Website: walmart
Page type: cart
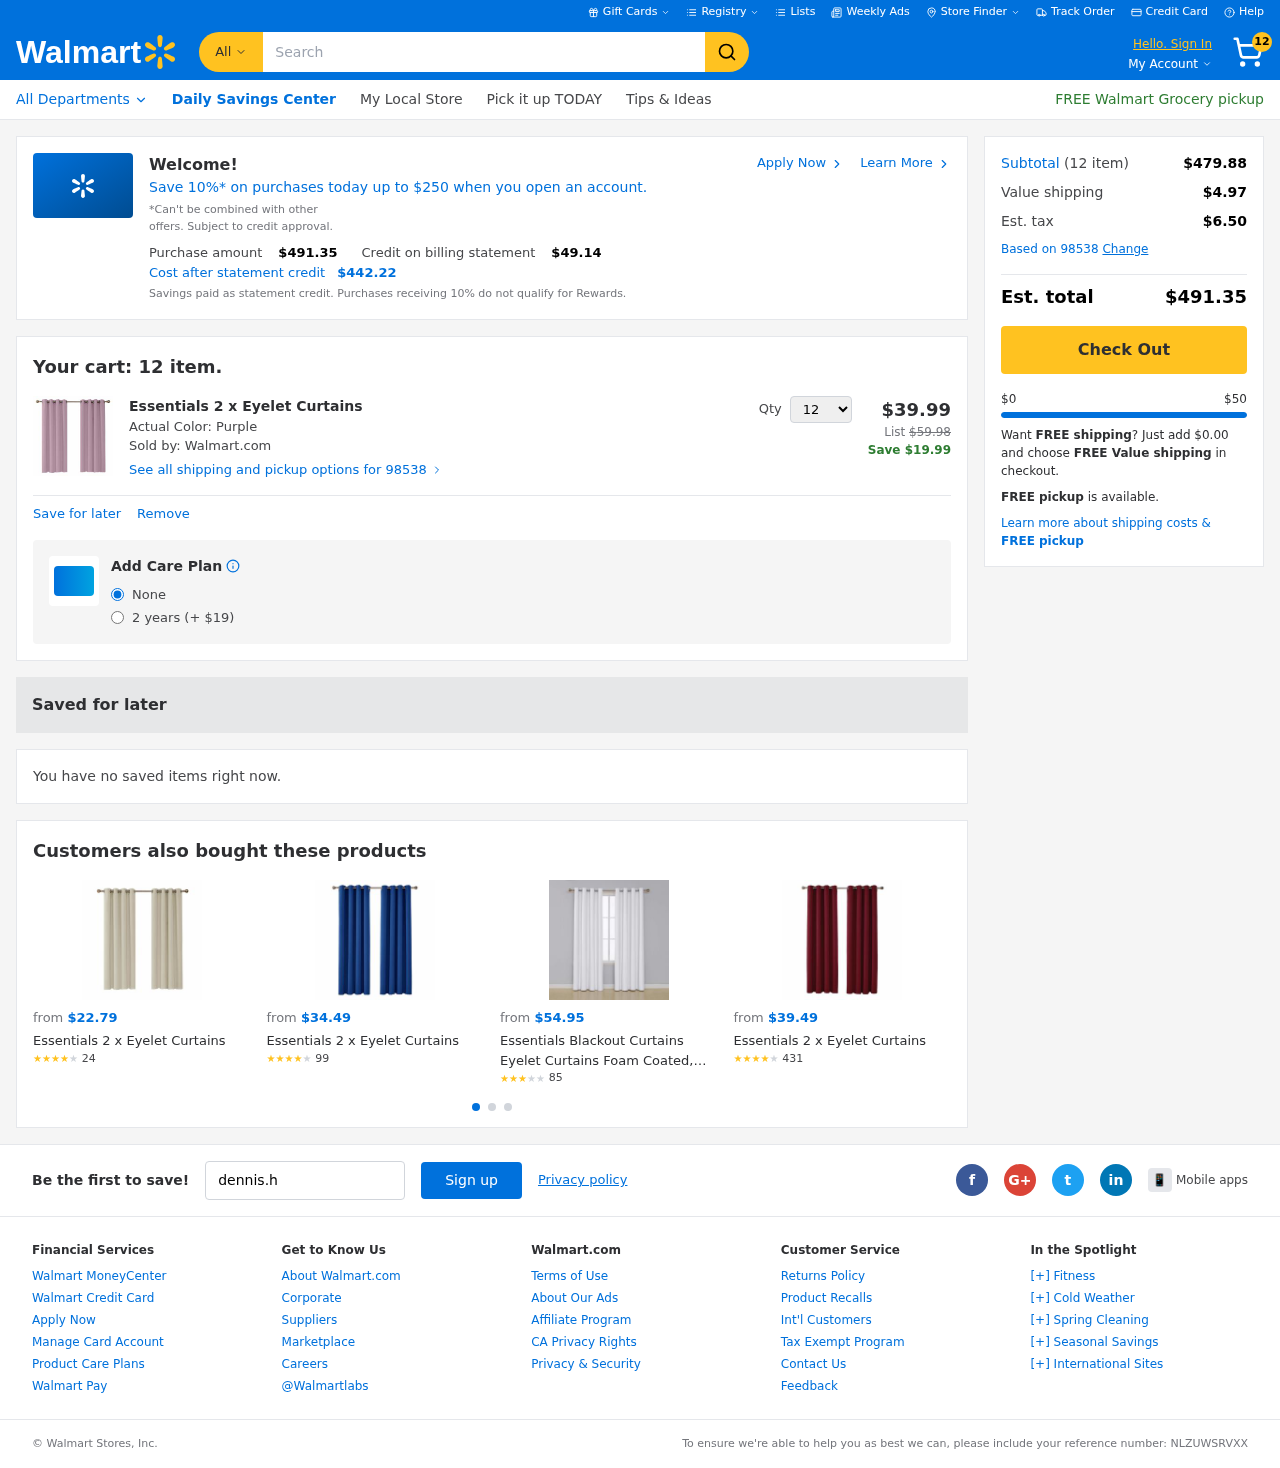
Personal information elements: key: PII_EMAIL
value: dennis.hawkins@gmail.com
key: PII_POSTCODE
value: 98538
Product elements: key: PRODUCT1_NAME
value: Essentials 2 x Eyelet Curtains
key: PRODUCT1_PRICE
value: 39.99
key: PRODUCT1_QUANTITY
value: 12
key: PRODUCT2_NAME
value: Essentials 2 x Eyelet Curtains
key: PRODUCT2_NUM_RATINGS
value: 24
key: PRODUCT2_PRICE
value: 22.79
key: PRODUCT2_RATING
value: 3.7
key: PRODUCT3_NAME
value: Essentials 2 x Eyelet Curtains
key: PRODUCT3_NUM_RATINGS
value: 99
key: PRODUCT3_PRICE
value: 34.49
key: PRODUCT3_RATING
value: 3.8
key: PRODUCT4_NAME
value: Essentials Blackout Curtains Eyelet Curtains Foam Coated, White, 240x140
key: PRODUCT4_NUM_RATINGS
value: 85
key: PRODUCT4_PRICE
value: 54.95
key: PRODUCT4_RATING
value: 3.1
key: PRODUCT5_NAME
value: Essentials 2 x Eyelet Curtains
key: PRODUCT5_NUM_RATINGS
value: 431
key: PRODUCT5_PRICE
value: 39.49
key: PRODUCT5_RATING
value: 4.2
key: PRODUCT1_ORIGINAL_PRICE
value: $59.98
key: PRODUCT1_SAVINGS
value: Save $19.99
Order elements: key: ORDER_NUM_ITEMS
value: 12
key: ORDER_TOTAL
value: $491.35
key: PROMO_TOTAL_AFTER_CREDIT
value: $442.22
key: ORDER_SUBTOTAL
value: $479.88
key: ORDER_SHIPPING_COST
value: $4.97
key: ORDER_TAX
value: $6.50
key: FREE_SHIPPING_REMAINING
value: $0.00
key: ORDER_REFERENCE_NUMBER
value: NLZUWSRVXX
Search elements: key: HEADER_SEARCH
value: Search
Other elements: key: PROMO_CREDIT
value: $49.14